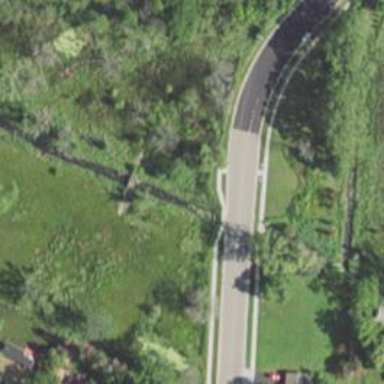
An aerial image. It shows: Footway on bridge.